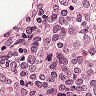
Metastatic tissue present: yes